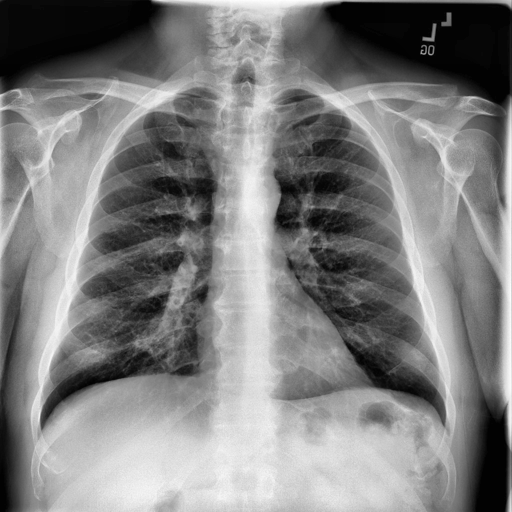
Finding: NORMAL